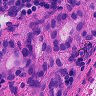
Metastatic tissue present: yes